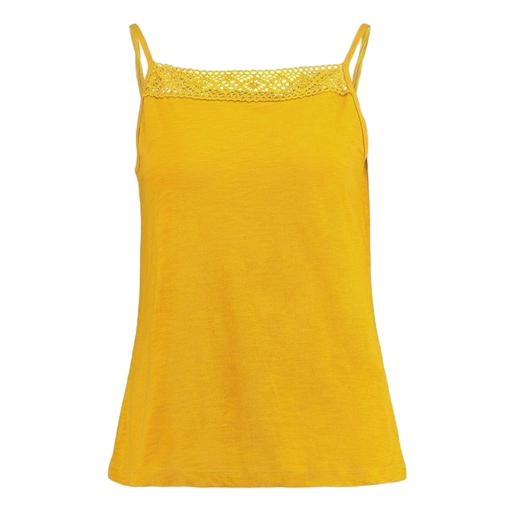
longline cami, yellow pointelle-trimmed camisole, yellow tank top, white background